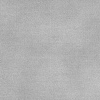
Atmospheric dust classification: dusty